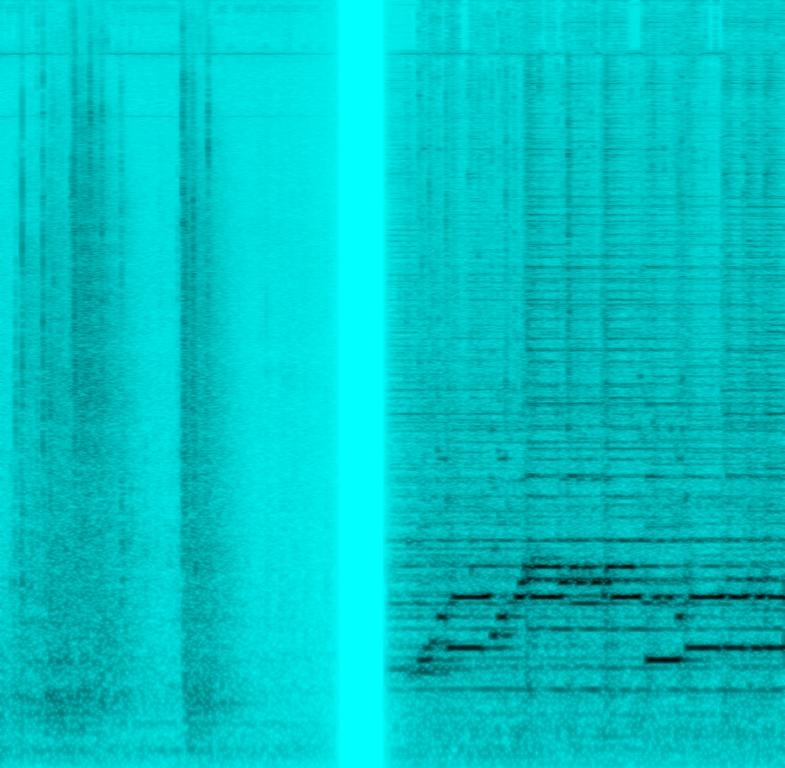
Very sounds like an old out of tune mechanical music making machine with harpsichord and recorder sounds. Very dissonant and atonal.